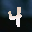
Label: 4